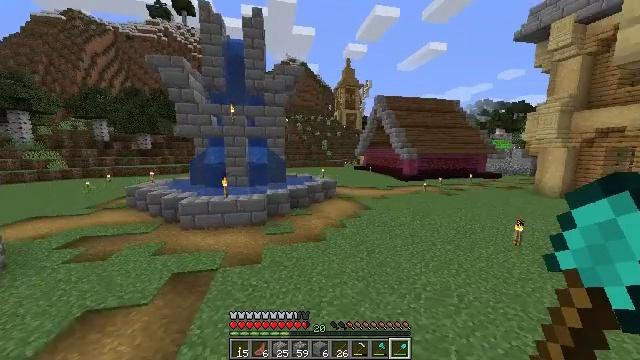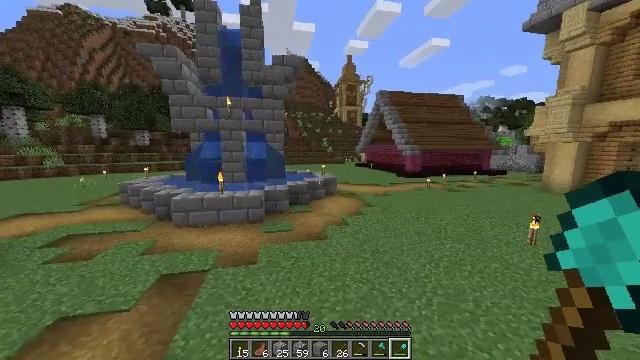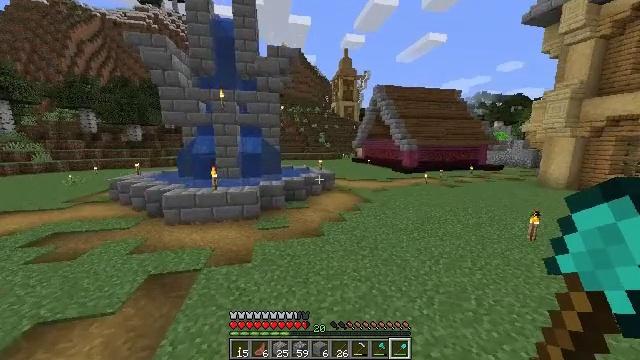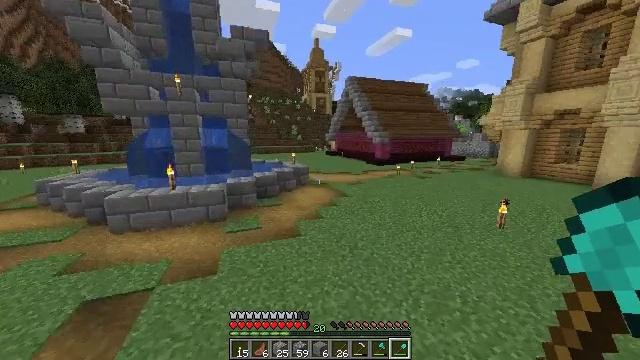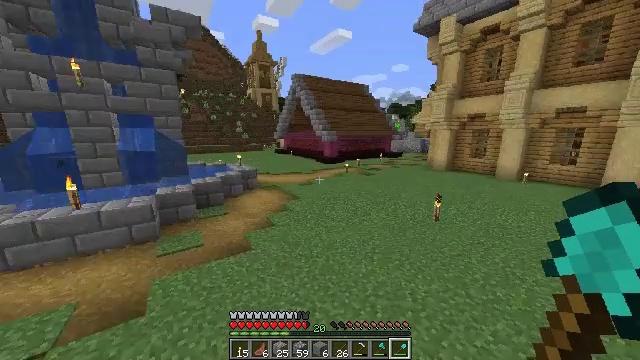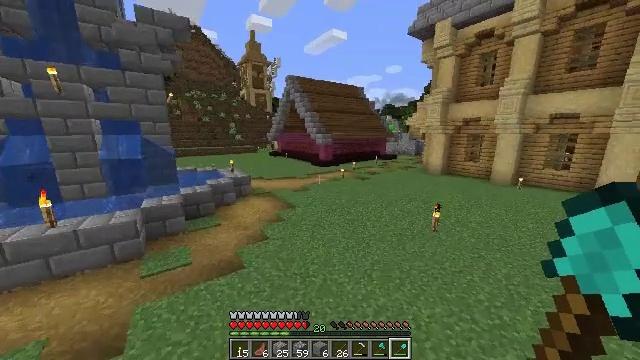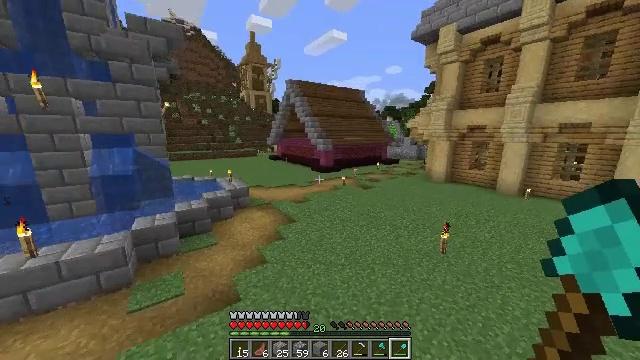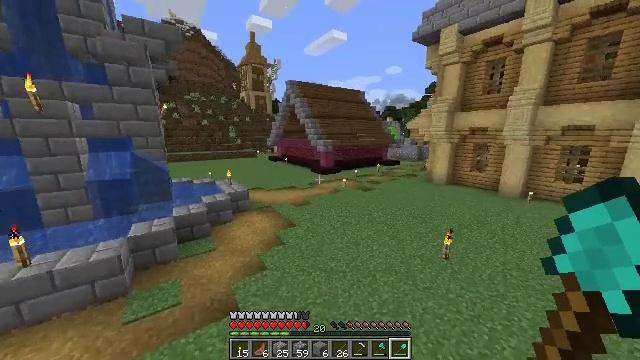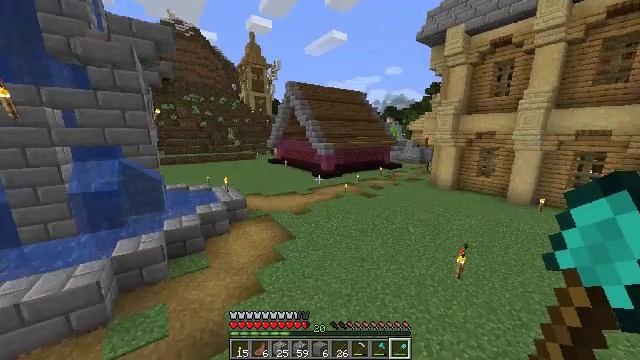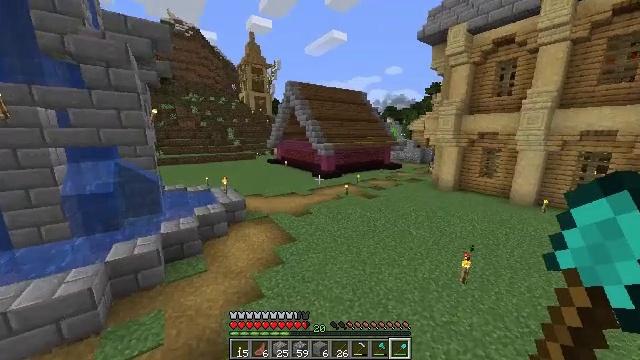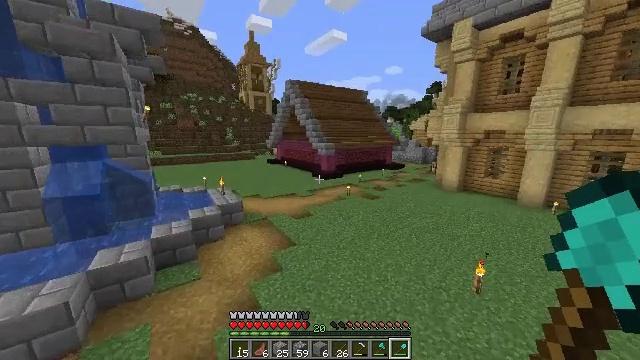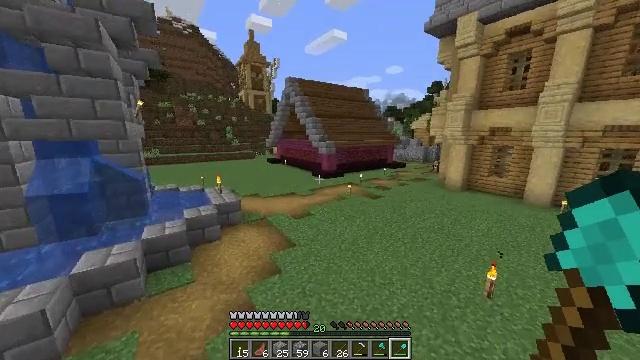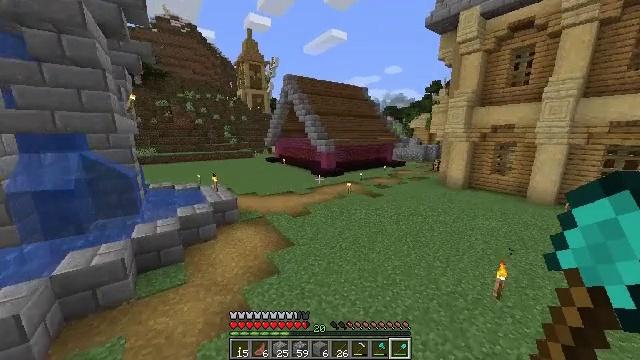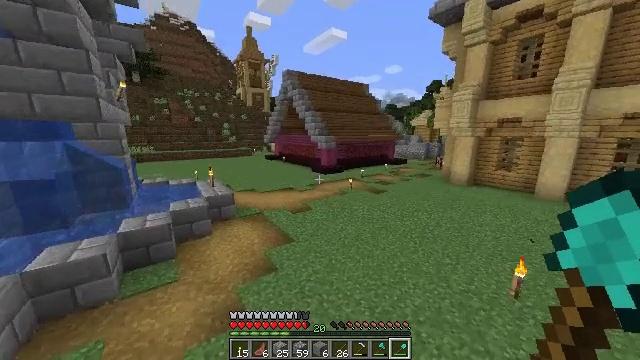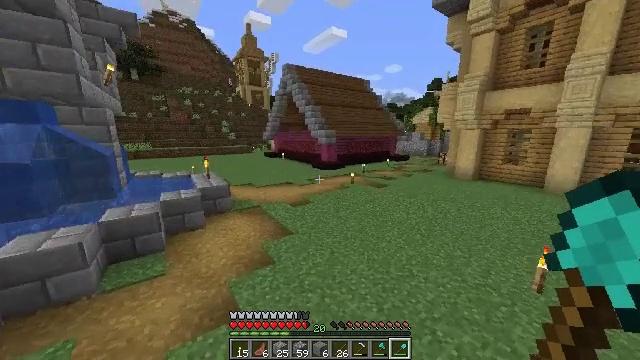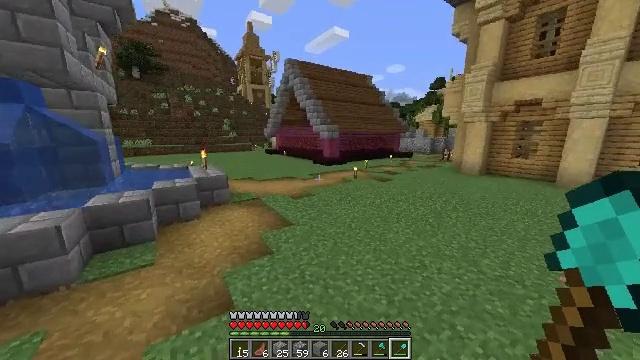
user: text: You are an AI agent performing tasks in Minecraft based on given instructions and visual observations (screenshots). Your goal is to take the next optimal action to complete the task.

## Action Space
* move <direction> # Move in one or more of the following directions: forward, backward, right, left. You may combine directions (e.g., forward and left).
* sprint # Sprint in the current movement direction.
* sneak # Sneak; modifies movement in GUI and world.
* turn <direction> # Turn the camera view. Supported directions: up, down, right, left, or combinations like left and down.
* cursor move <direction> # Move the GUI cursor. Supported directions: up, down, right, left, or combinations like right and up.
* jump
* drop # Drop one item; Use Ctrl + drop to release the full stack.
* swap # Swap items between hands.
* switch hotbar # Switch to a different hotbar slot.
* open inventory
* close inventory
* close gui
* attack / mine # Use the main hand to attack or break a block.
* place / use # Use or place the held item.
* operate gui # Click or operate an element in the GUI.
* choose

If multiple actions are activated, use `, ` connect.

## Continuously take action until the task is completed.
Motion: motion action
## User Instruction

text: Interact with the crafting table to create a spruce pressure plate.
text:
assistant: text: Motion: move forward, attack / mine
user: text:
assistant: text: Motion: move forward, turn down, attack / mine
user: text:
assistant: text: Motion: move forward, turn right and down, attack / mine
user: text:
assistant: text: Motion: move forward, turn right, attack / mine, jump
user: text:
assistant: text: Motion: move forward, turn right, attack / mine, jump
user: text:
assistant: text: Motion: move forward, attack / mine, jump
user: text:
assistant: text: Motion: move forward, attack / mine, jump
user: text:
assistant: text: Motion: move forward, attack / mine
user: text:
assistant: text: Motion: move forward, attack / mine
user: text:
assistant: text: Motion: move forward, attack / mine
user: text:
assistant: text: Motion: move forward, attack / mine
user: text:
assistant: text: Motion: move forward, attack / mine
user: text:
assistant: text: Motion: move forward, attack / mine
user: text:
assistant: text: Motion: move forward, attack / mine
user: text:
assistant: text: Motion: move forward, attack / mine
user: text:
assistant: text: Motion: move forward, turn left, attack / mine
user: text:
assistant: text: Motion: move forward, turn left, attack / mine
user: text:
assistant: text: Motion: move forward, turn left, attack / mine
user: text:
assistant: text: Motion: move forward, turn left, attack / mine
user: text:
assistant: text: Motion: move forward, turn left, attack / mine
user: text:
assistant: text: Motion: move forward, attack / mine
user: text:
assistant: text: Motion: move forward, attack / mine, jump
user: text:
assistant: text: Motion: move forward, attack / mine, jump
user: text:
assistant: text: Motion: move forward, attack / mine, jump
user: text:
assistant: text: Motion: move forward, attack / mine, jump
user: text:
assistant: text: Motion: move forward, attack / mine, jump
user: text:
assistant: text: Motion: move forward, attack / mine
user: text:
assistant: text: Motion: move forward, attack / mine
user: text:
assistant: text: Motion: move forward, turn right, attack / mine
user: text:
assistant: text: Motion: move forward, turn right, attack / mine